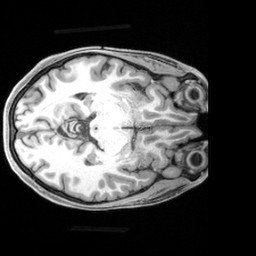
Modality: T1w
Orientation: axial